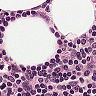
Metastatic tissue present: no